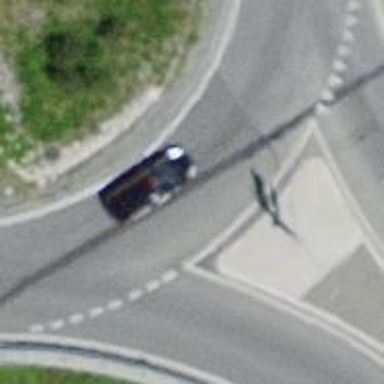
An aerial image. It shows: Tertiary road with asphalt surface leading to roundabout junction.